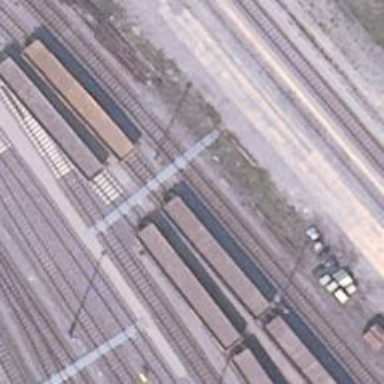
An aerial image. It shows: Siding railway line with electrified contact line for the trains.